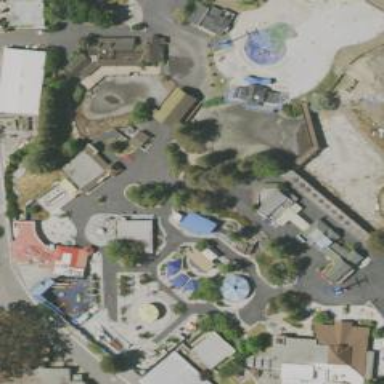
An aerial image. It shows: Tourist attraction featuring bumper cars.